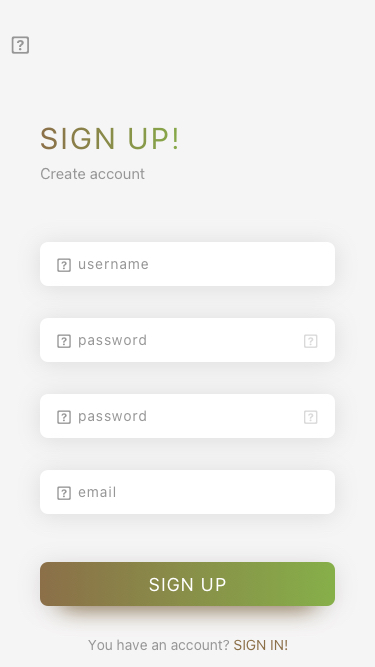
Text in this UI design:
Create account
Sign UP

username


password


password

email
You have an account? Sign IN!
Sign up!
